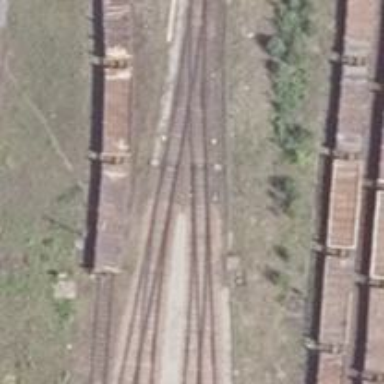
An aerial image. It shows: Railway switch.